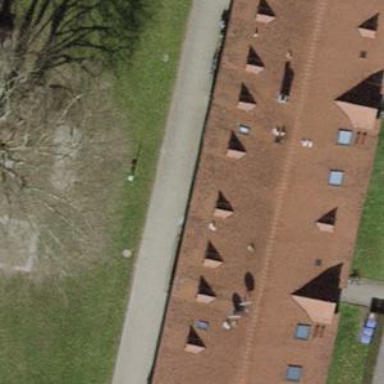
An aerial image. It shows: Terrace building.